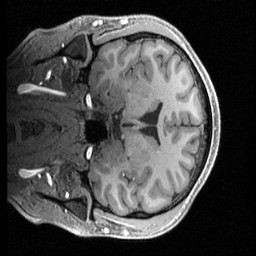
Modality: T1w
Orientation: coronal
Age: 25
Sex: male
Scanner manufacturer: siemens
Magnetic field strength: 3 T
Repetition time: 2.4 s
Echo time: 0.00224 s